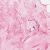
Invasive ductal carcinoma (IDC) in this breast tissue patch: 0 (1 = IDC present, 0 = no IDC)